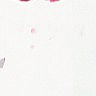
Metastatic tissue present: no